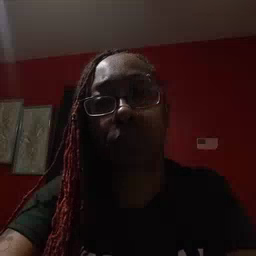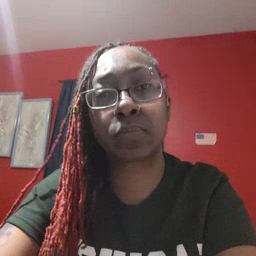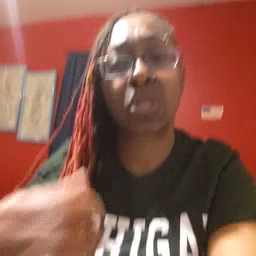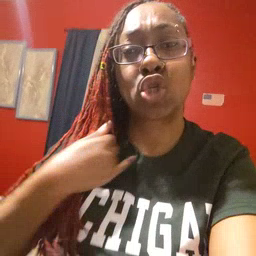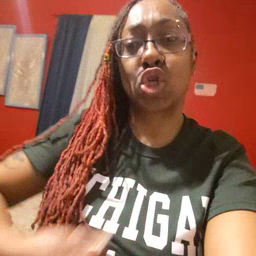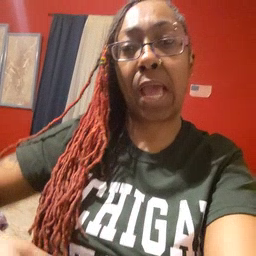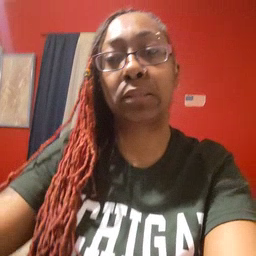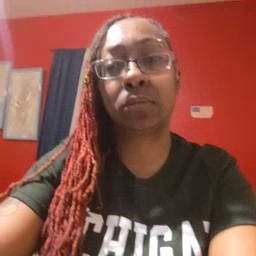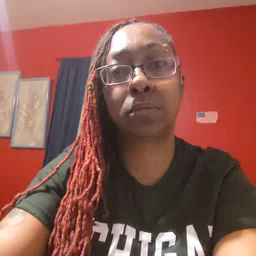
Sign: jacket